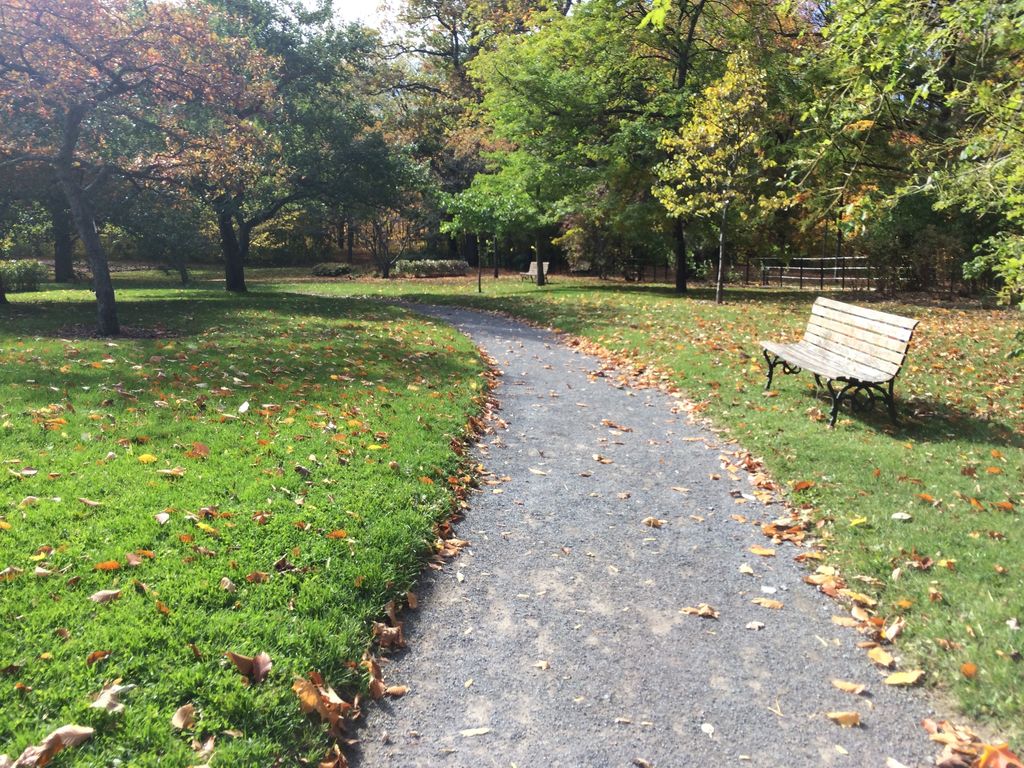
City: quebec_city